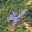
Label: 4